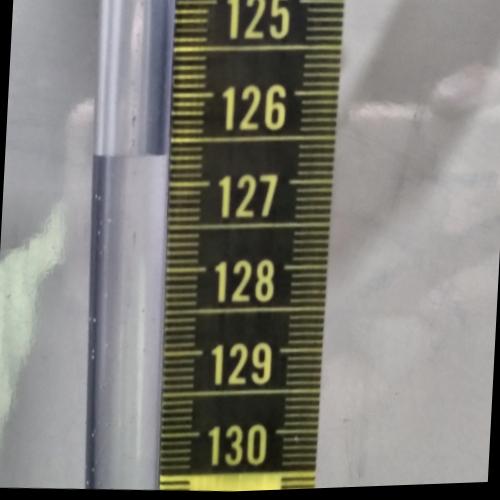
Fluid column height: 126.7 cm